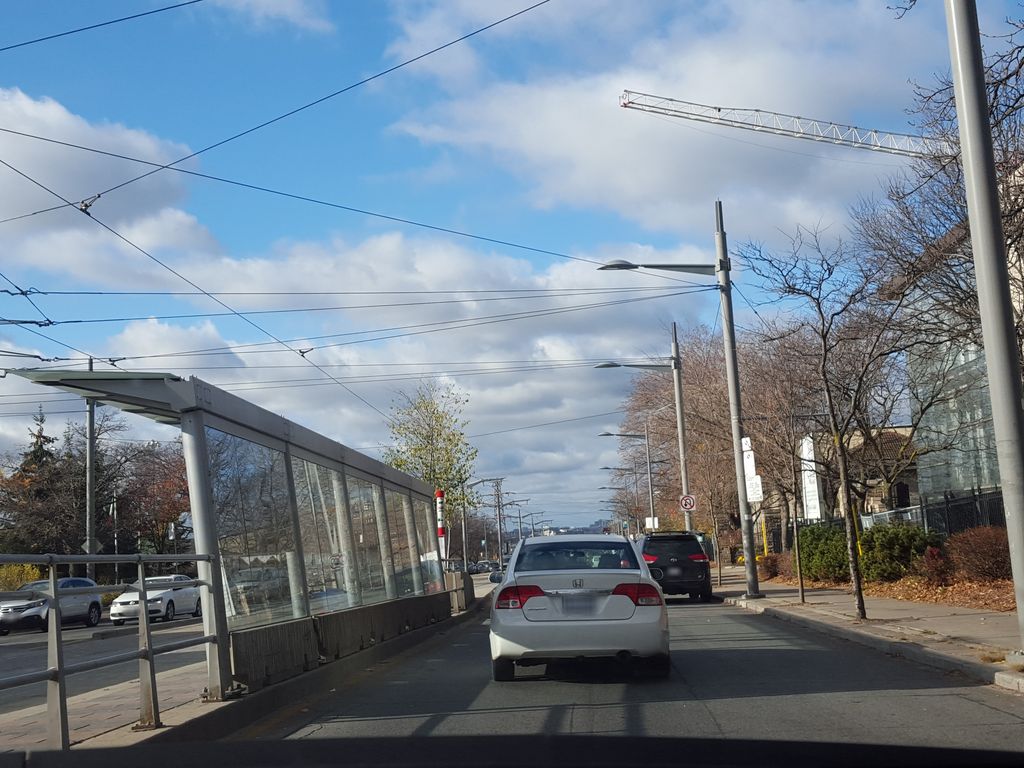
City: toronto